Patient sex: F
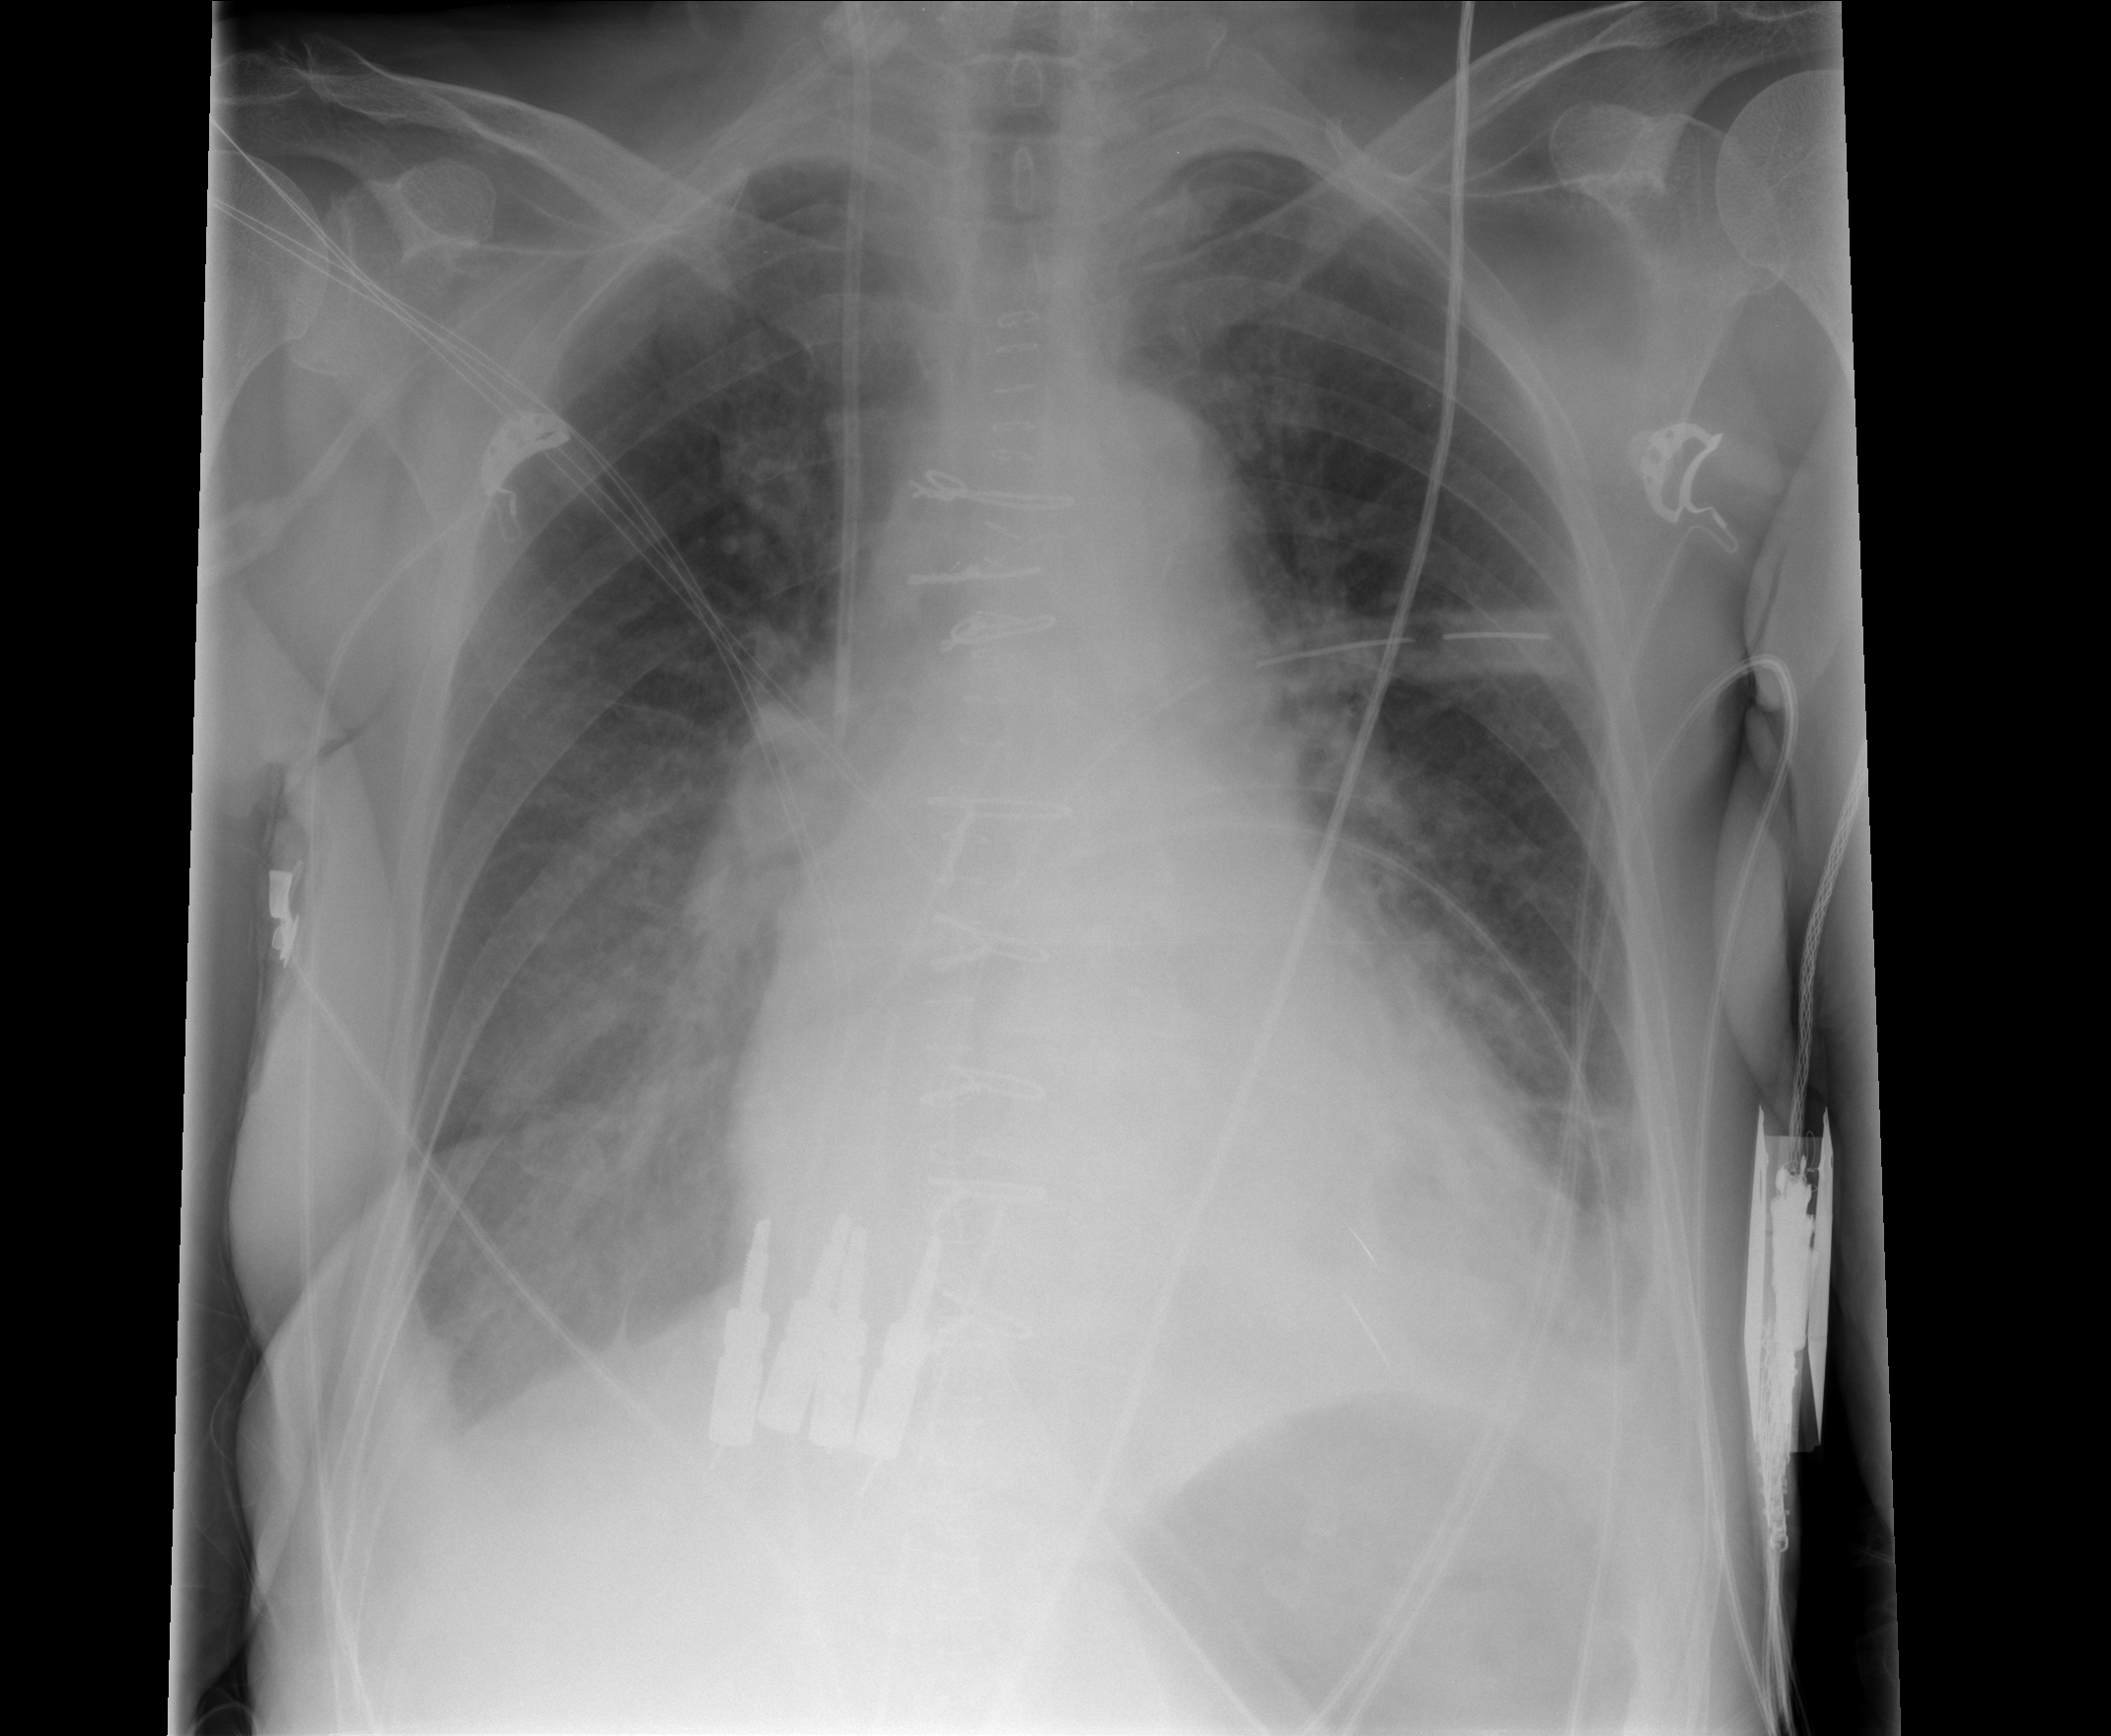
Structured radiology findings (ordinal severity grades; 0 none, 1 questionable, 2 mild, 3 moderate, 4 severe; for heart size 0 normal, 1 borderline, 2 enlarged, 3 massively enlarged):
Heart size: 2
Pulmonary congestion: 2
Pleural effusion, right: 2
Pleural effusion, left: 2
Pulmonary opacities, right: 0
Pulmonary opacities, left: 0
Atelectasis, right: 2
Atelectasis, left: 2